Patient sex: F
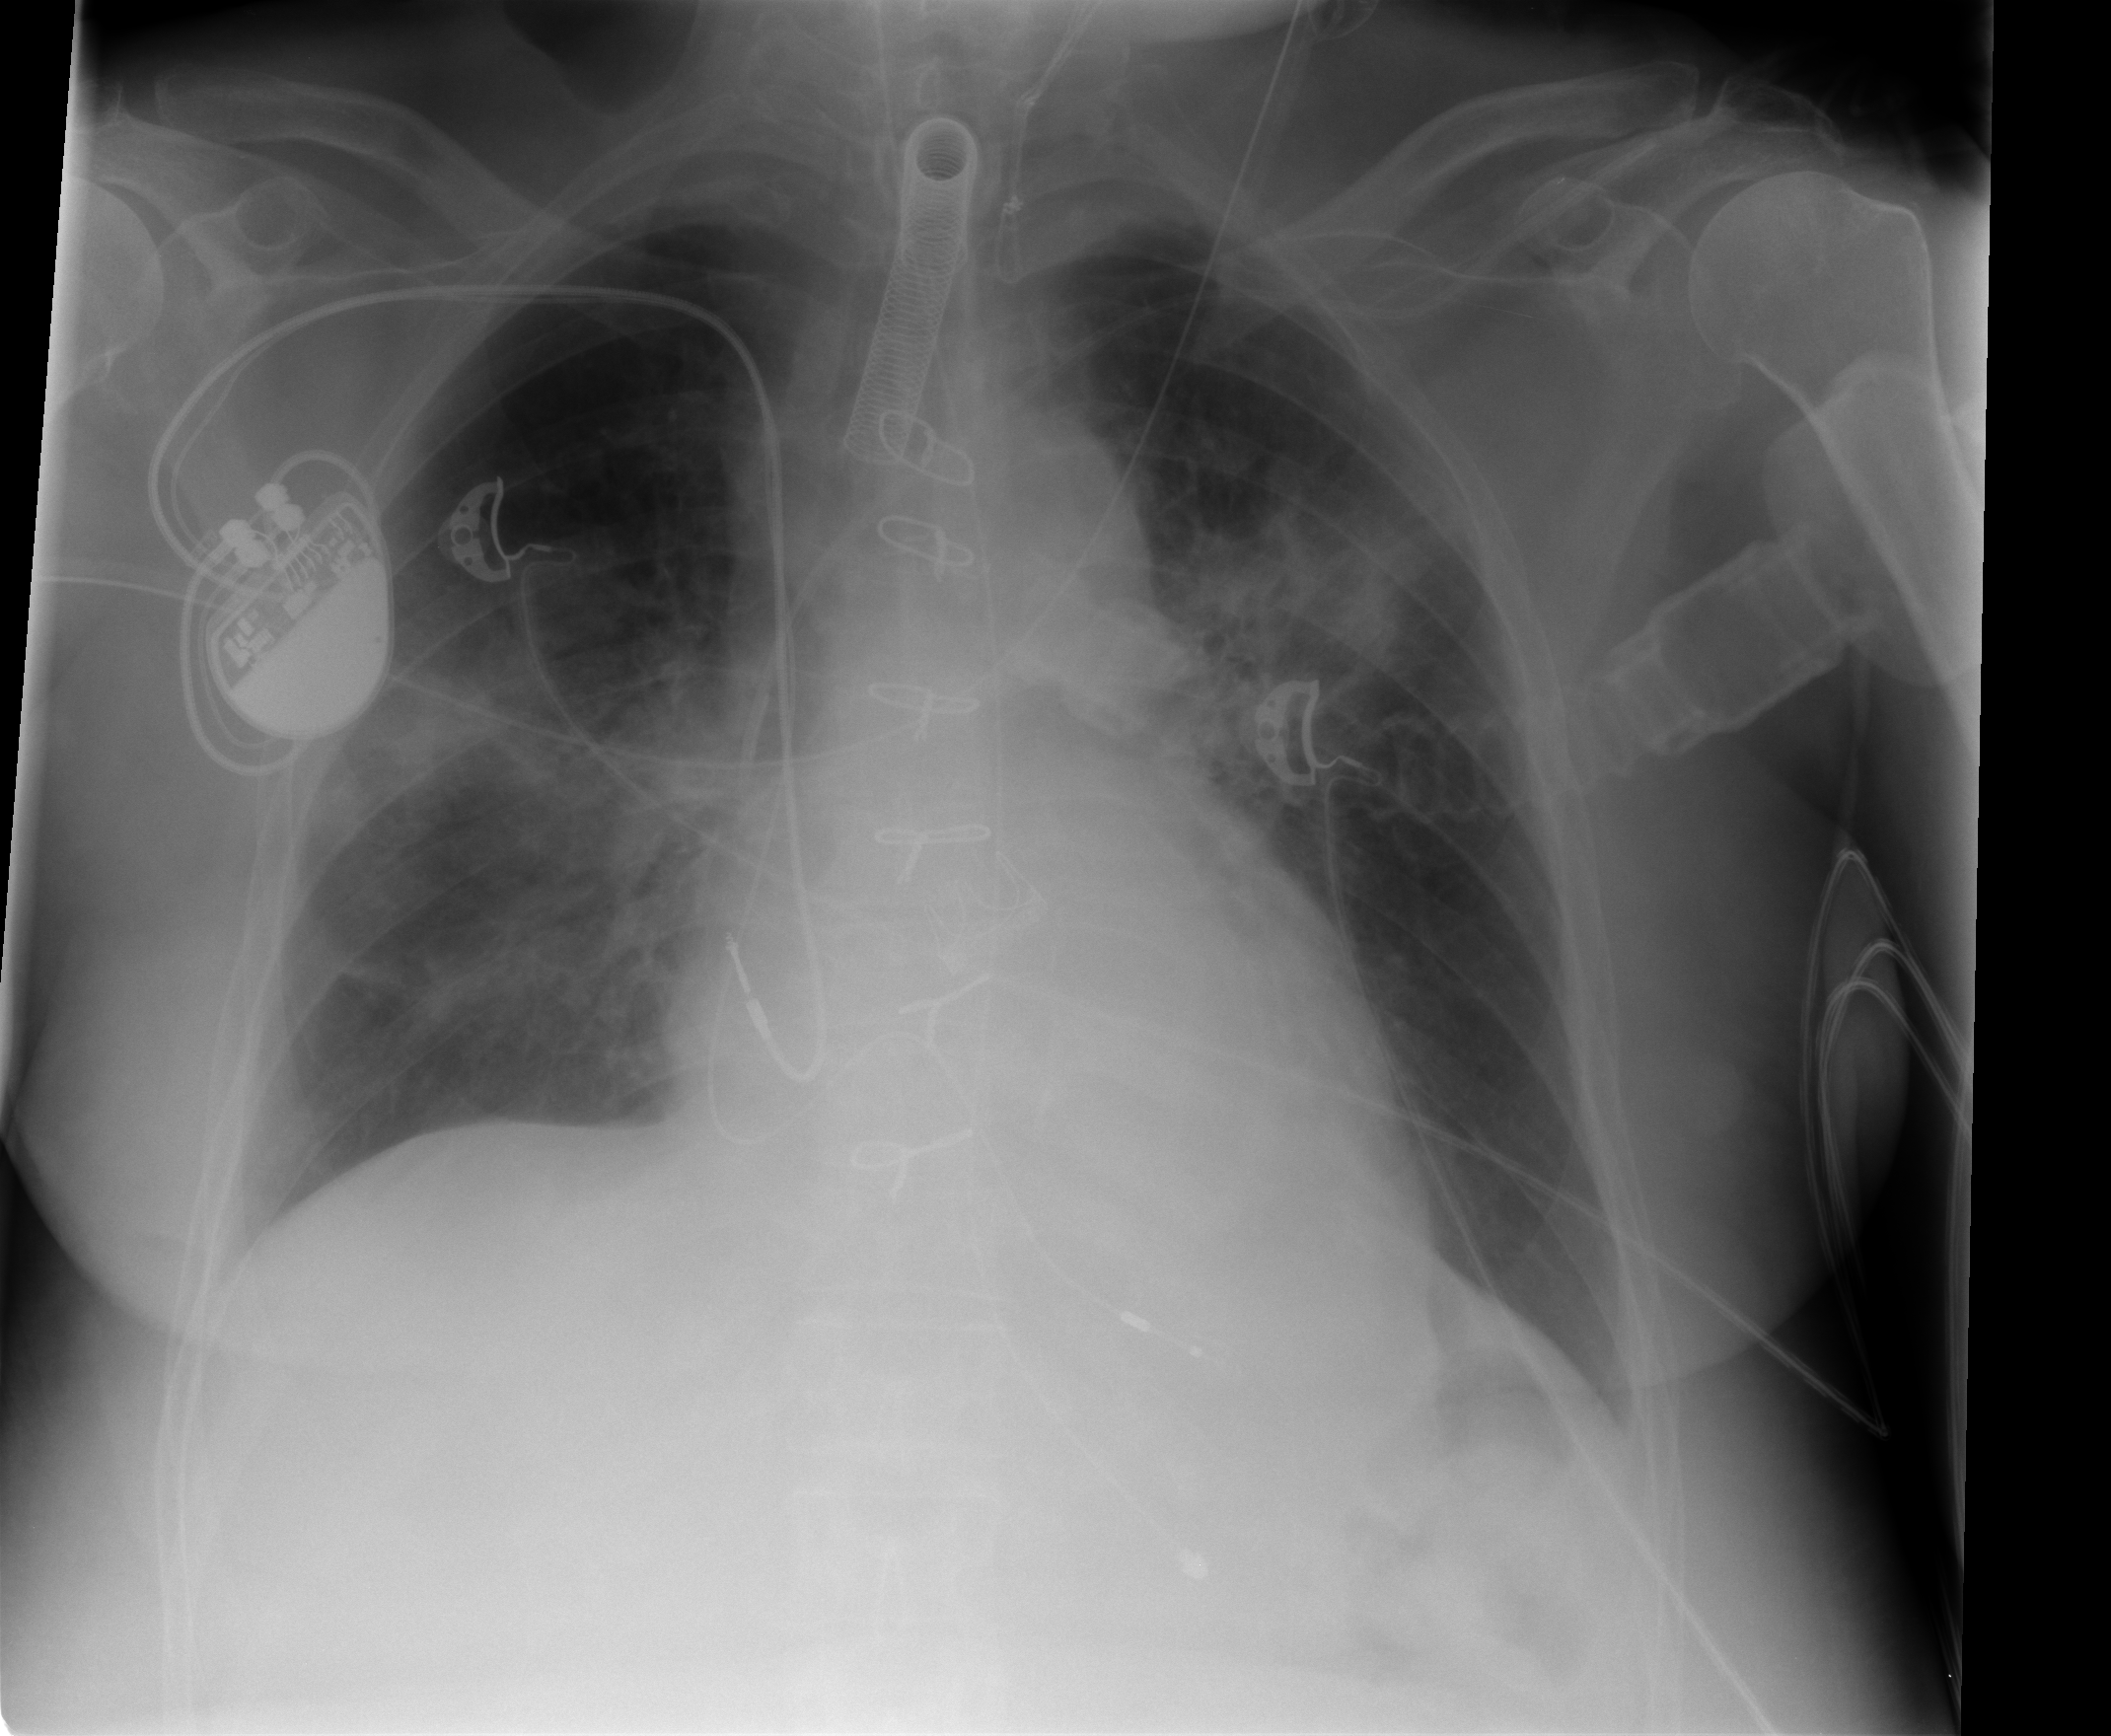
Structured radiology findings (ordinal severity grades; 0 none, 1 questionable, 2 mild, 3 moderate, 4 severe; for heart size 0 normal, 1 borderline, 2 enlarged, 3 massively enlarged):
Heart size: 1
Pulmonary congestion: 2
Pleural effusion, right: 0
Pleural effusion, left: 0
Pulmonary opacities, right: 2
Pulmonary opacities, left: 2
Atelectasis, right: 2
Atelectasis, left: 2